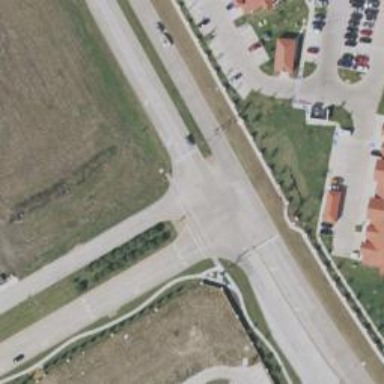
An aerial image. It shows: Tertiary road.